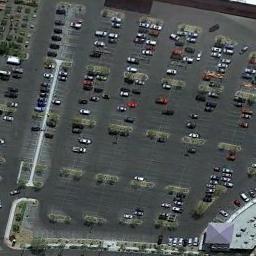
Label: parking_lot